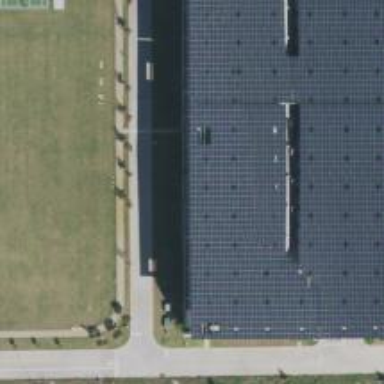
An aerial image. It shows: Solar power generator using photovoltaic panels.